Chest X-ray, AP view. Patient: 41 years old, sex M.
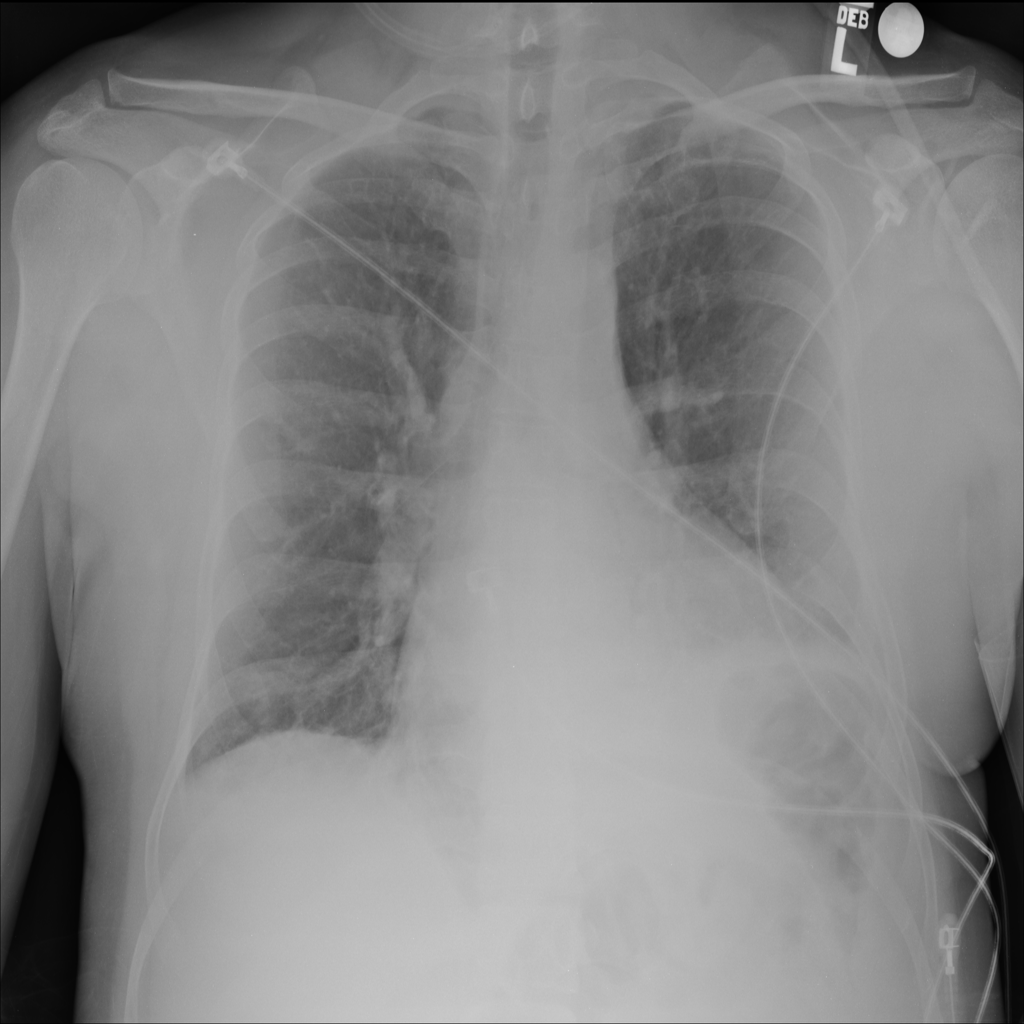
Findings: Atelectasis